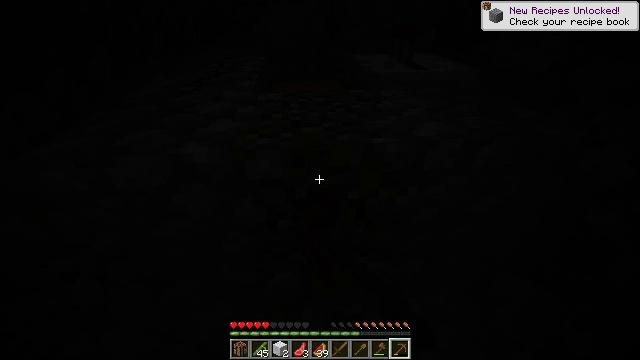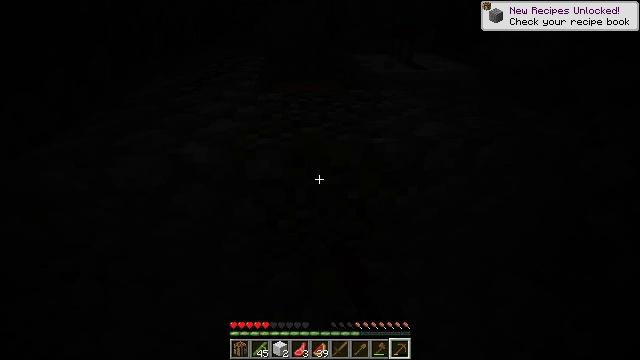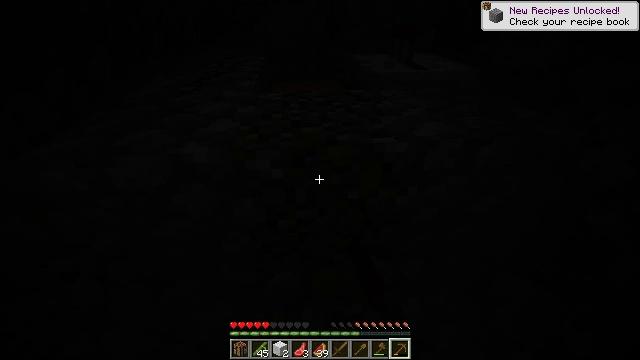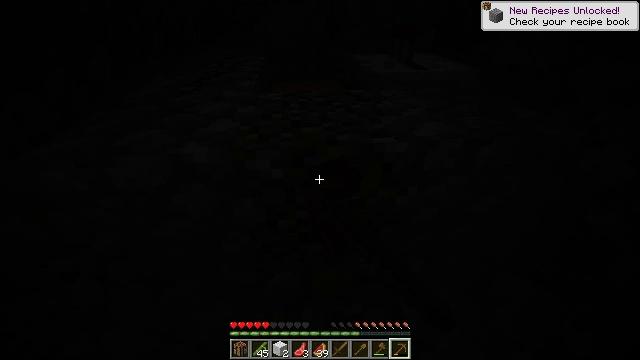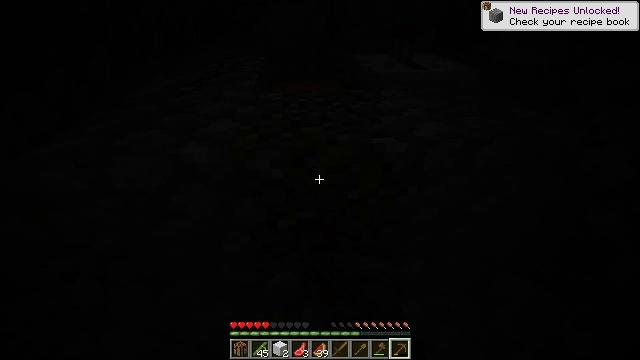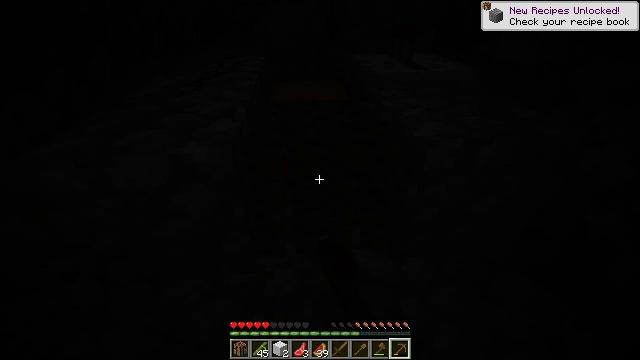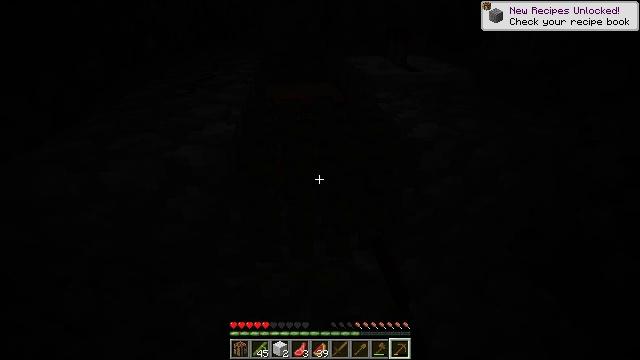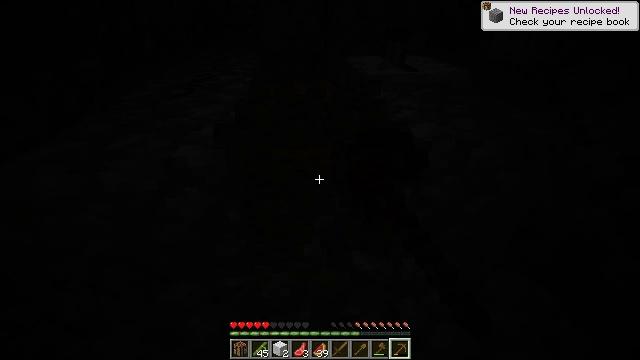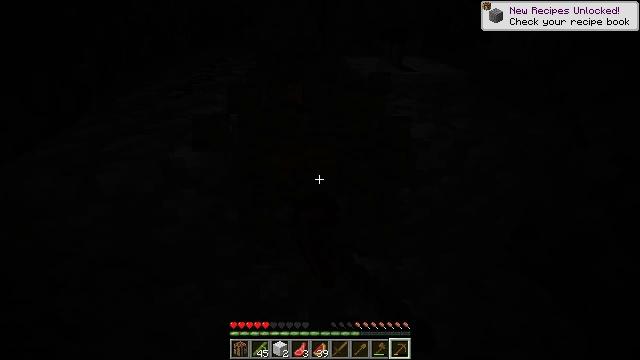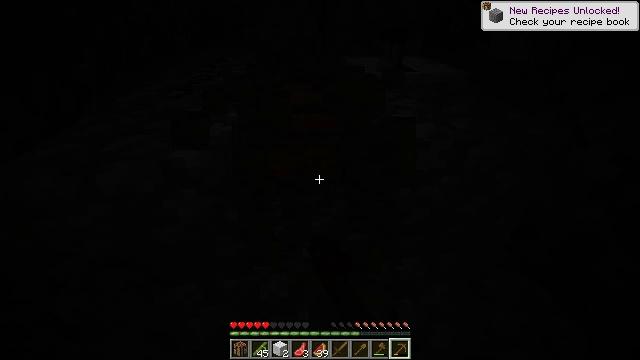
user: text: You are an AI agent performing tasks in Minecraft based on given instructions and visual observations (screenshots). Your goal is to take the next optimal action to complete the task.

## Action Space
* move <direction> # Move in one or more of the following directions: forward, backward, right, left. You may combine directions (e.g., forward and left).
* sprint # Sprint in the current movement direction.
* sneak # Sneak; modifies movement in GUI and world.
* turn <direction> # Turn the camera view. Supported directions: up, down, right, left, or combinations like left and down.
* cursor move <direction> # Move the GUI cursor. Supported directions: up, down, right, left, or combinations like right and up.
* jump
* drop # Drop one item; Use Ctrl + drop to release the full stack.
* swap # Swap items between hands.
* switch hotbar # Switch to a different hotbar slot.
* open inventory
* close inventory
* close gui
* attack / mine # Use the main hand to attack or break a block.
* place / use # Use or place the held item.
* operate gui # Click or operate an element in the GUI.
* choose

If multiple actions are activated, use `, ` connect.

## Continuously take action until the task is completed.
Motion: motion action
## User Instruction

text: Gather mossy cobblestone from a dungeon or ruin.
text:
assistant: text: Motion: attack / mine
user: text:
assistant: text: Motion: attack / mine
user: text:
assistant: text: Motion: attack / mine
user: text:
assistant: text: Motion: attack / mine
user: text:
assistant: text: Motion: attack / mine
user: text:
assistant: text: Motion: turn right, attack / mine
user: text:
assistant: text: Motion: attack / mine
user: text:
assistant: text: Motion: attack / mine
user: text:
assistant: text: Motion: attack / mine
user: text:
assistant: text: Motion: attack / mine